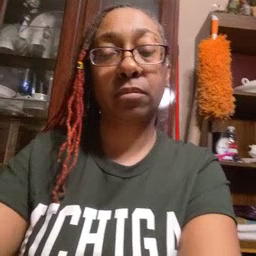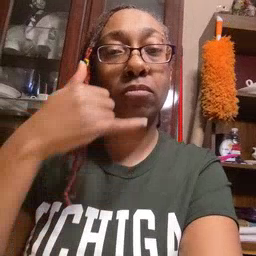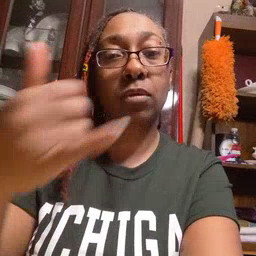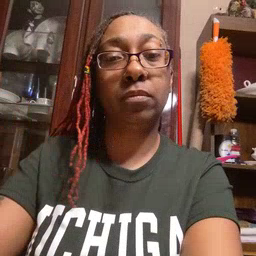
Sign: callonphone